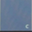
Piece: xx